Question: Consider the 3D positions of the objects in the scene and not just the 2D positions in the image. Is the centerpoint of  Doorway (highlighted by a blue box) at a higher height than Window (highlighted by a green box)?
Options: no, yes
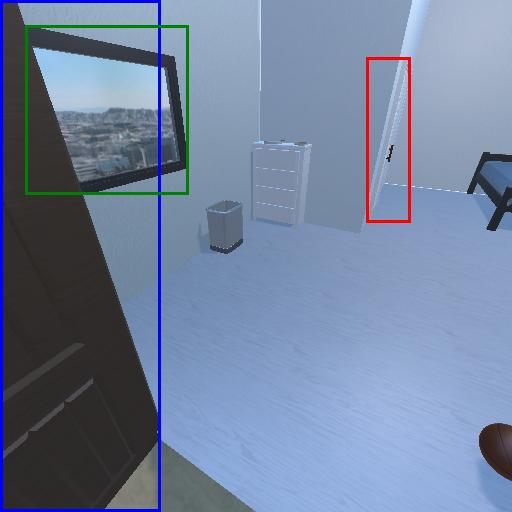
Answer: no